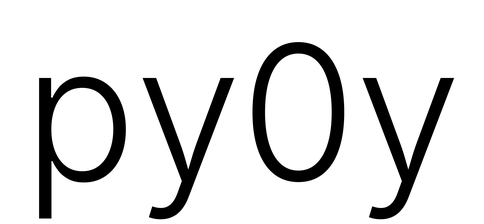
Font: Inter_Light